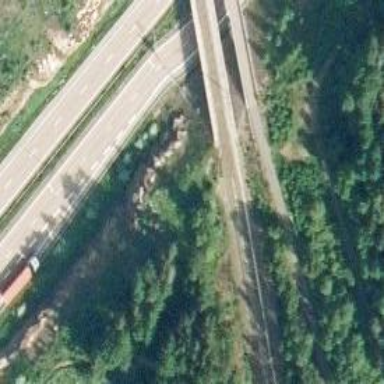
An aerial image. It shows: Bridge over railway with continuous electrified contact line.